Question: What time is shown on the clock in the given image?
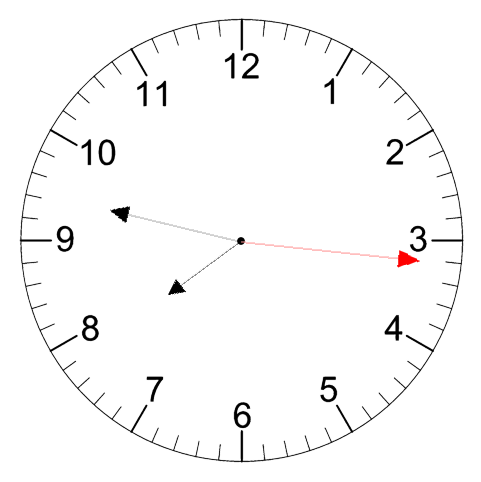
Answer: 07:47:16